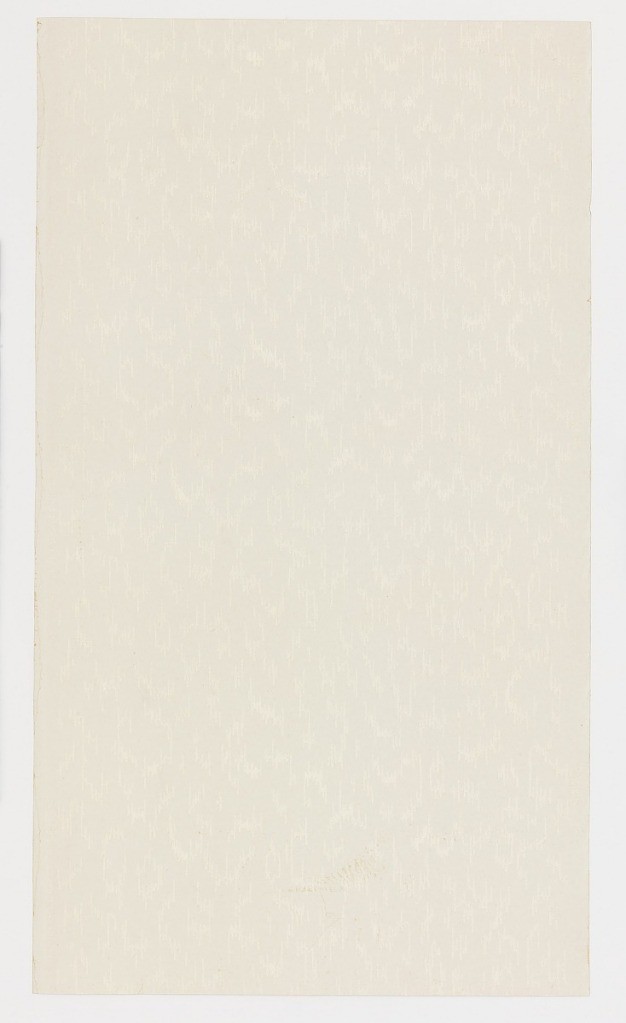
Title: Ceiling paper
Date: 1875–1900
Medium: Machine-printed on paper
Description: Light peach with white drip-like pattern.